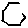
Label: hexagon